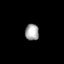
Tissue: skin
Cell type: Epithelial cells
Senescence score: 0.2562
Nuclear area (px): 224
Mean DAPI intensity: 165.17